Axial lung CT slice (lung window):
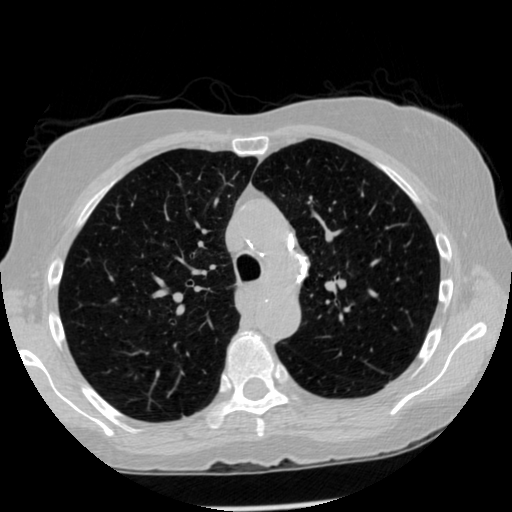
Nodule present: no